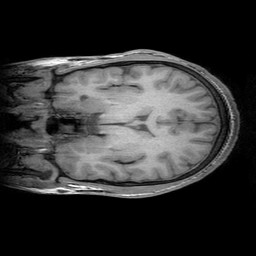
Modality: T1w
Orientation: coronal
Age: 24
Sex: male
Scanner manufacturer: ge
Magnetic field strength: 3 T
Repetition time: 0.0073 s
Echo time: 0.003 s